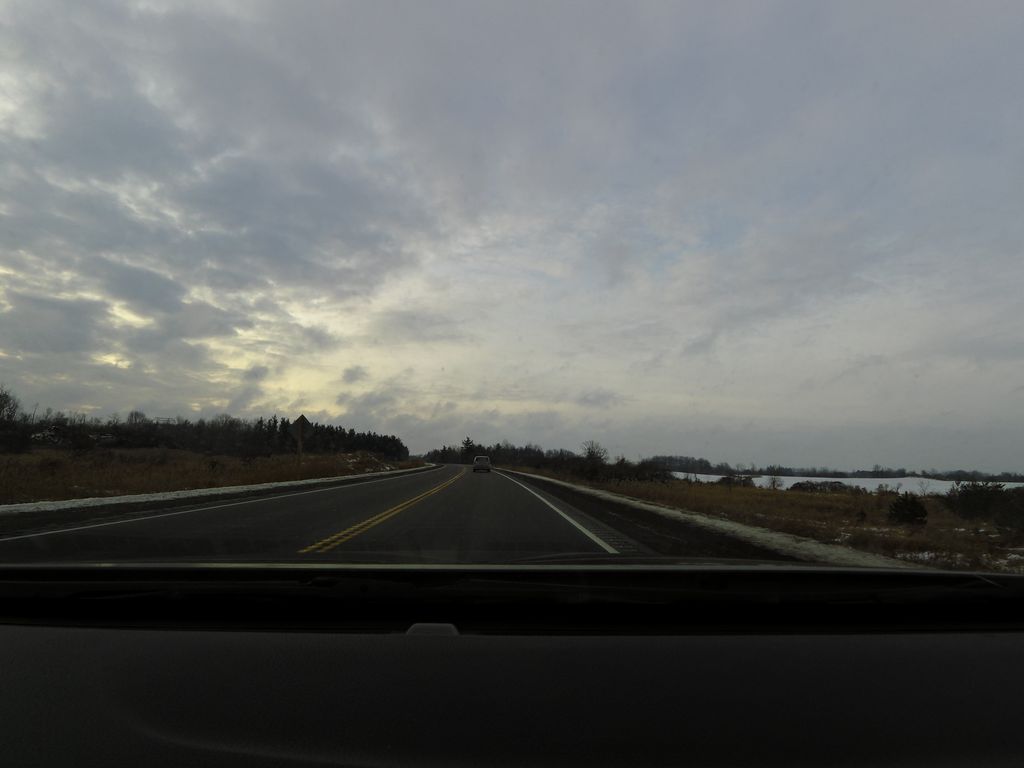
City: hamilton